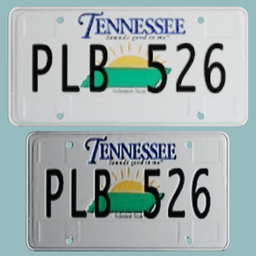
Label: mechanical